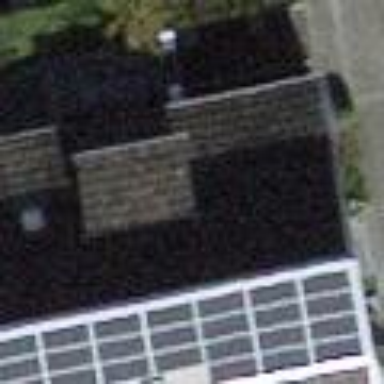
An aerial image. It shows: Building with tiled roof.